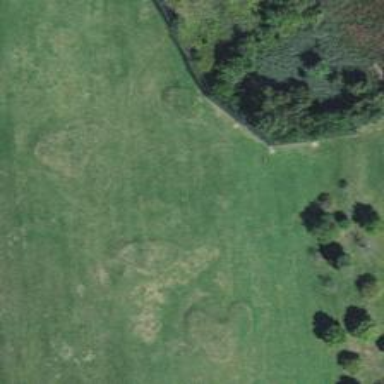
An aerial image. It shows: Grassy area designated as driving range for golf.